Question: I've created a table using HTML as follows:
'''
<table class="test">
<tr>
<td colspan="2">
<div class="test2">
<img src="1.jpg" width="100%">
</div>
</td>
<td width="33%">
<div class="test2">
<img src="1.jpg" width="204%">
</div>
</td>
</tr>
<tr>
<td width="50%">
<div class="test2">
<img src="1.jpg" width="100%">
</div>
</td>
<td colspan="2">
<div class="test2">
<img src="1.jpg" width="100%">
</div>
</td>
</tr>
</table>
'''
I then used the following Style to try and remove the spacing and borders:
'''
.test
{
margin: auto;
width:1000px;
height:583px;
border-collapse: collapse;
padding: 0;
position: relative;
}
.test2
{
width:100%;
height:100%;
position: relative;
overflow: hidden;
}
'''
The problem is that it doesn't seem to work as I still get spacing between the cells as can be seen from the image shown here:
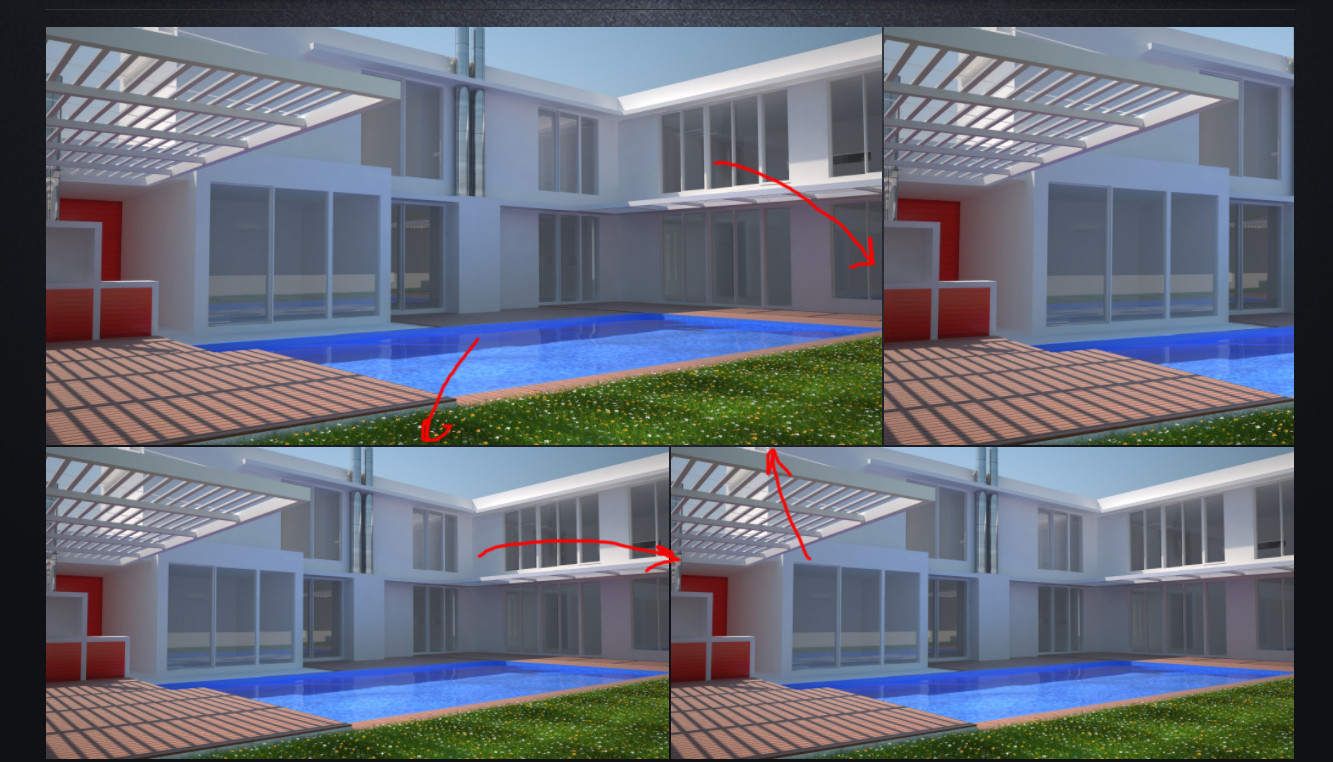
Answer: 1. By default, browsers add borders to tables. To remove it, you need to override it:
'''
table, table * {border: none;}
'''
1. You shouldn't be using <table> elements for anything that is not tabular data. You'll find it hard to handle responsiveness using that markup.
A modern solution for your layout is flexbox:
'''
body {
margin: 0;
background-color: #212121;
padding: 30px;
}
.flex-images {
display: flex;
}
.flex-images div {
flex-grow: 1;
}
.flex-images img {
width: 100%;
min-height: 100%;
object-fit: cover;
display: block;
}
@media (max-width: 539px) {
.flex-images {
flex-wrap: wrap;
}
}
'''
'''
<div class="flex-images">
<div>
<img src="https://unsplash.it/200/300" />
</div>
<div>
<img src="https://unsplash.it/600/400" />
</div>
</div>
<div class="flex-images">
<div>
<img src="https://unsplash.it/500/250" />
</div>
<div>
<img src="https://unsplash.it/400/300" />
</div>
</div>
<div class="flex-images">
<div>
<img src="https://unsplash.it/150/350" />
</div>
<div>
<img src="https://unsplash.it/750/300" />
</div>
</div>
'''
If you don't want the images to be cropped, give all images in same row the same height.